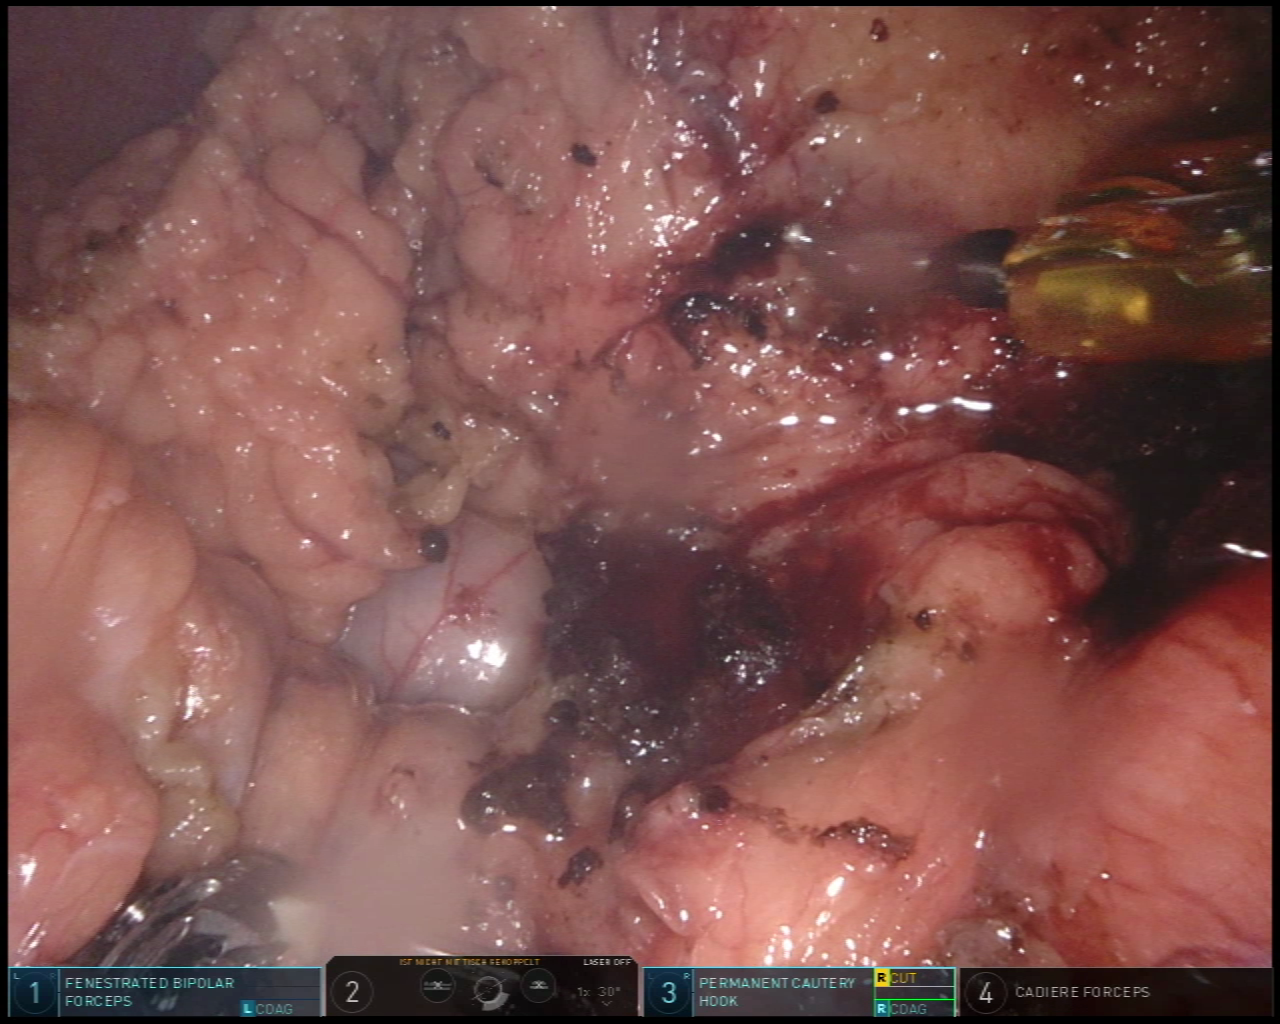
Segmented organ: stomach
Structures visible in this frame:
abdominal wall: yes
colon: no
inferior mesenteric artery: no
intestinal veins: no
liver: no
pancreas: no
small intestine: no
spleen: no
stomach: yes
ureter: no
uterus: no
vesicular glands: no